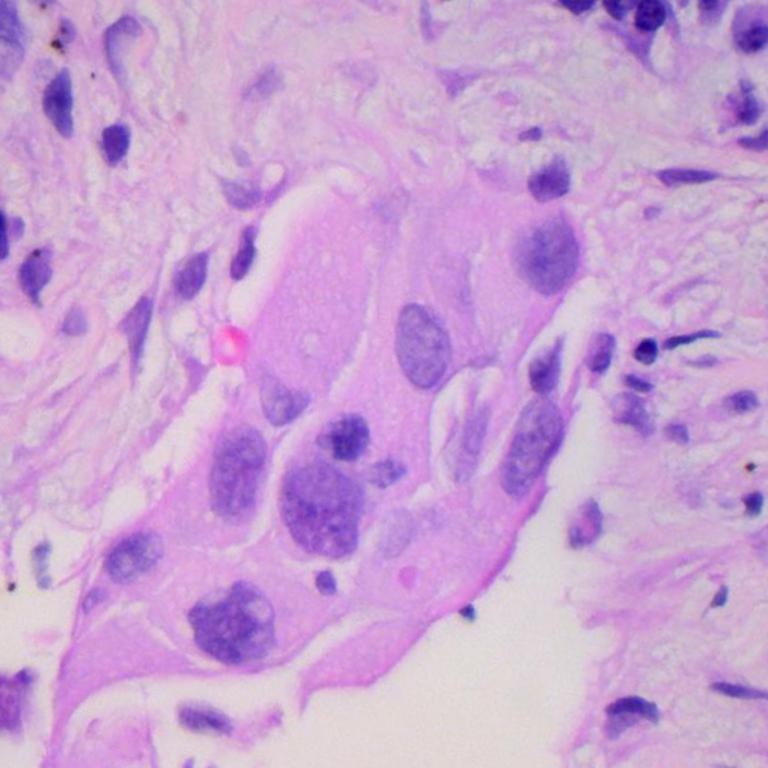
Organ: lung
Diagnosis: adenocarcinomas